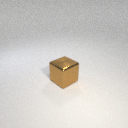
large brown metal cube